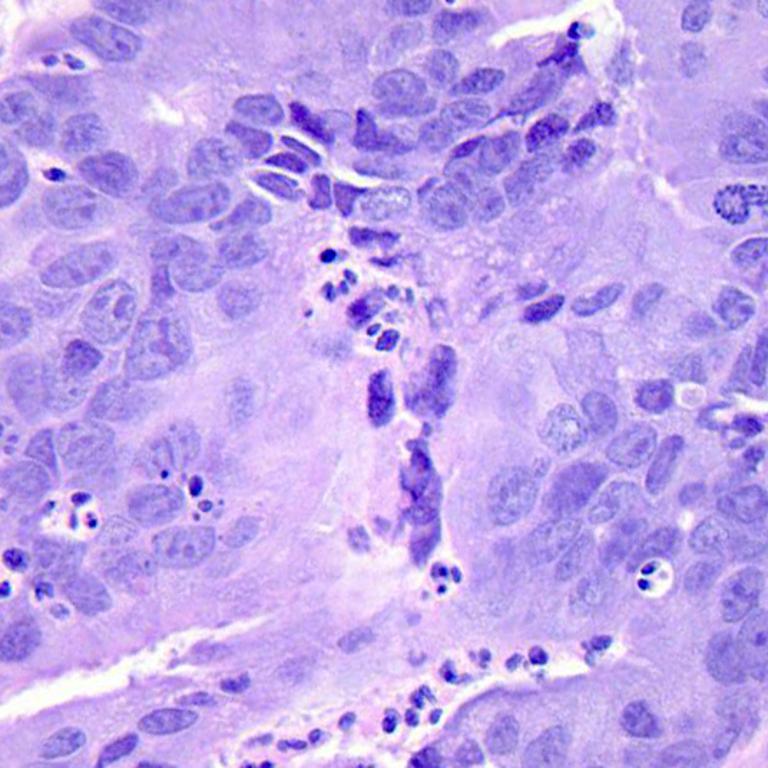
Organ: colon
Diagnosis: adenocarcinomas